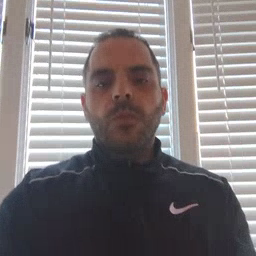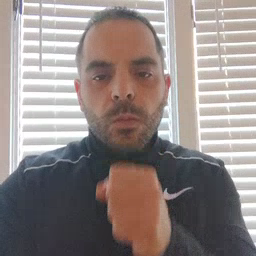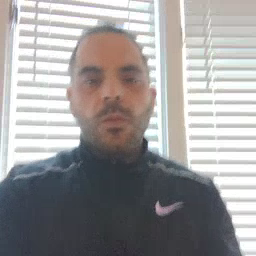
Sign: old